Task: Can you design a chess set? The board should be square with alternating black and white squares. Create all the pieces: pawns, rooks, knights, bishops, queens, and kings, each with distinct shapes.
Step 2307:
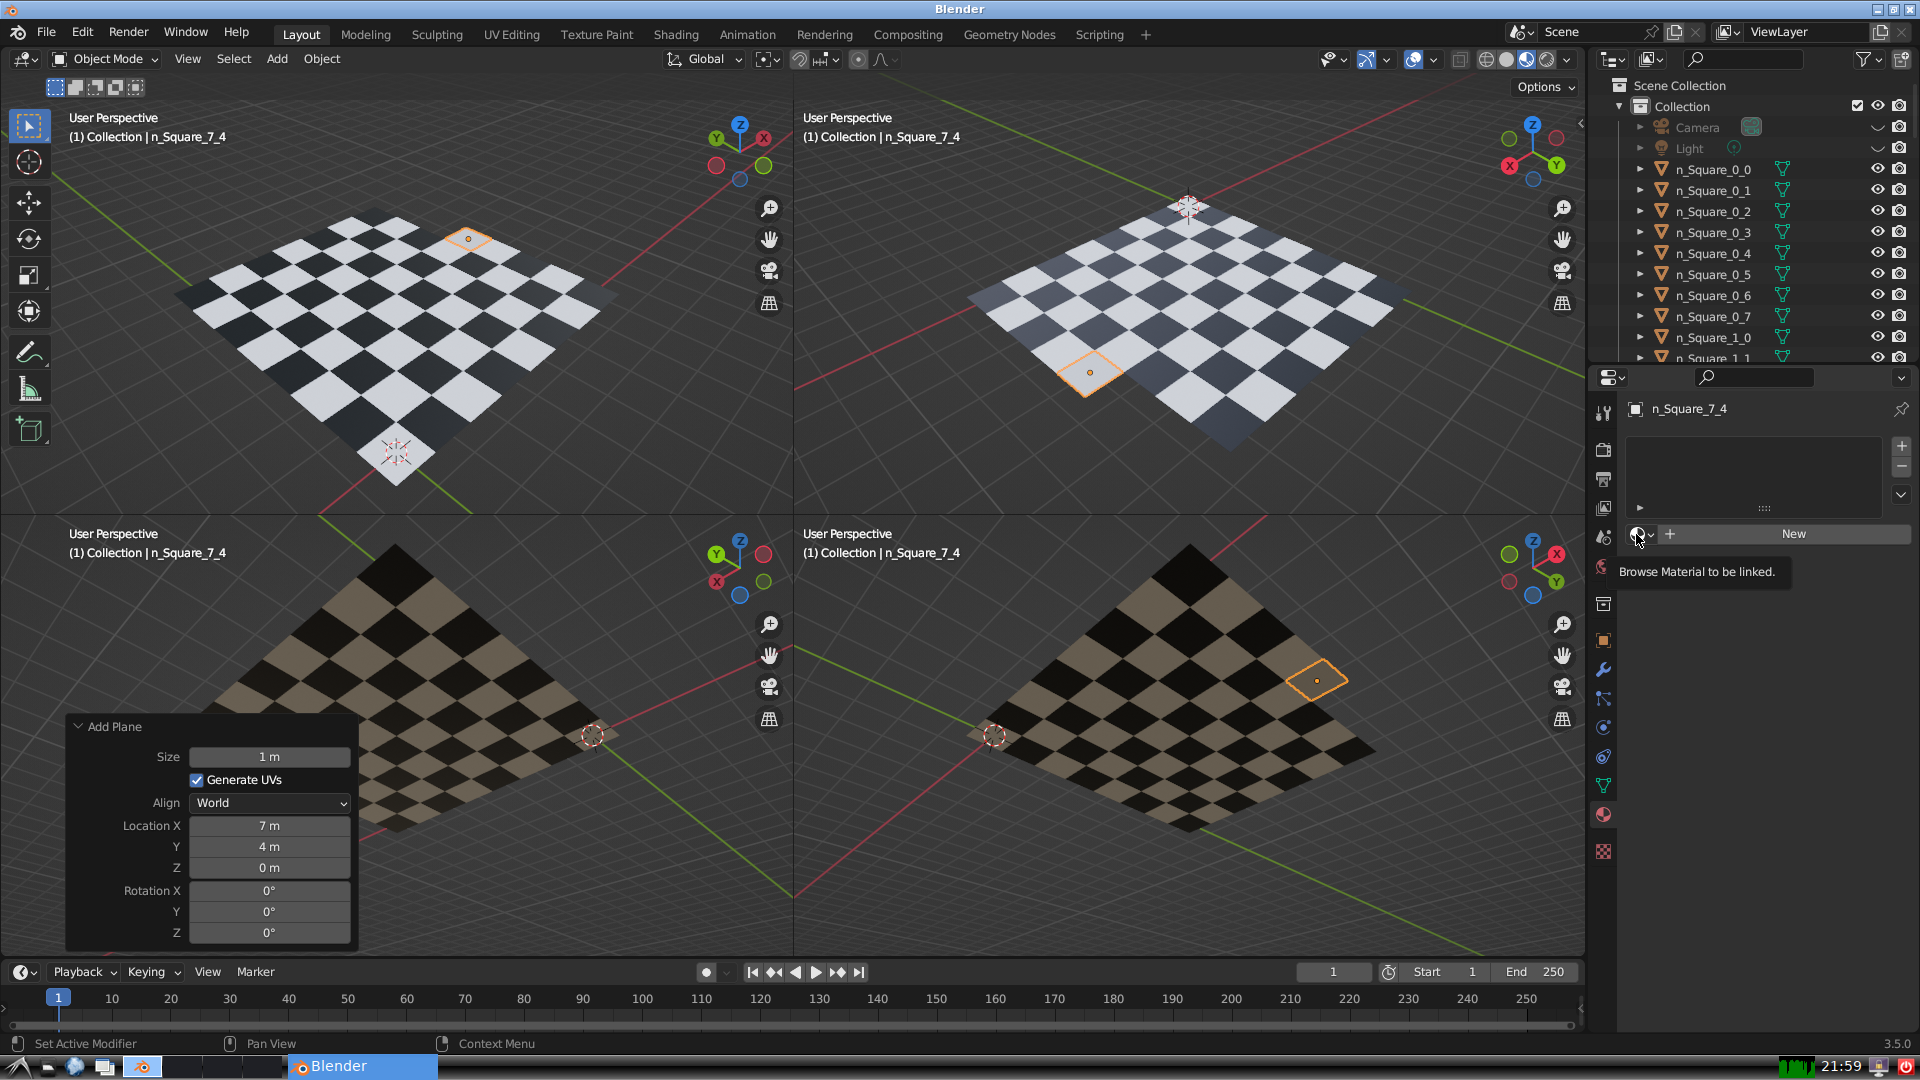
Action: click: no